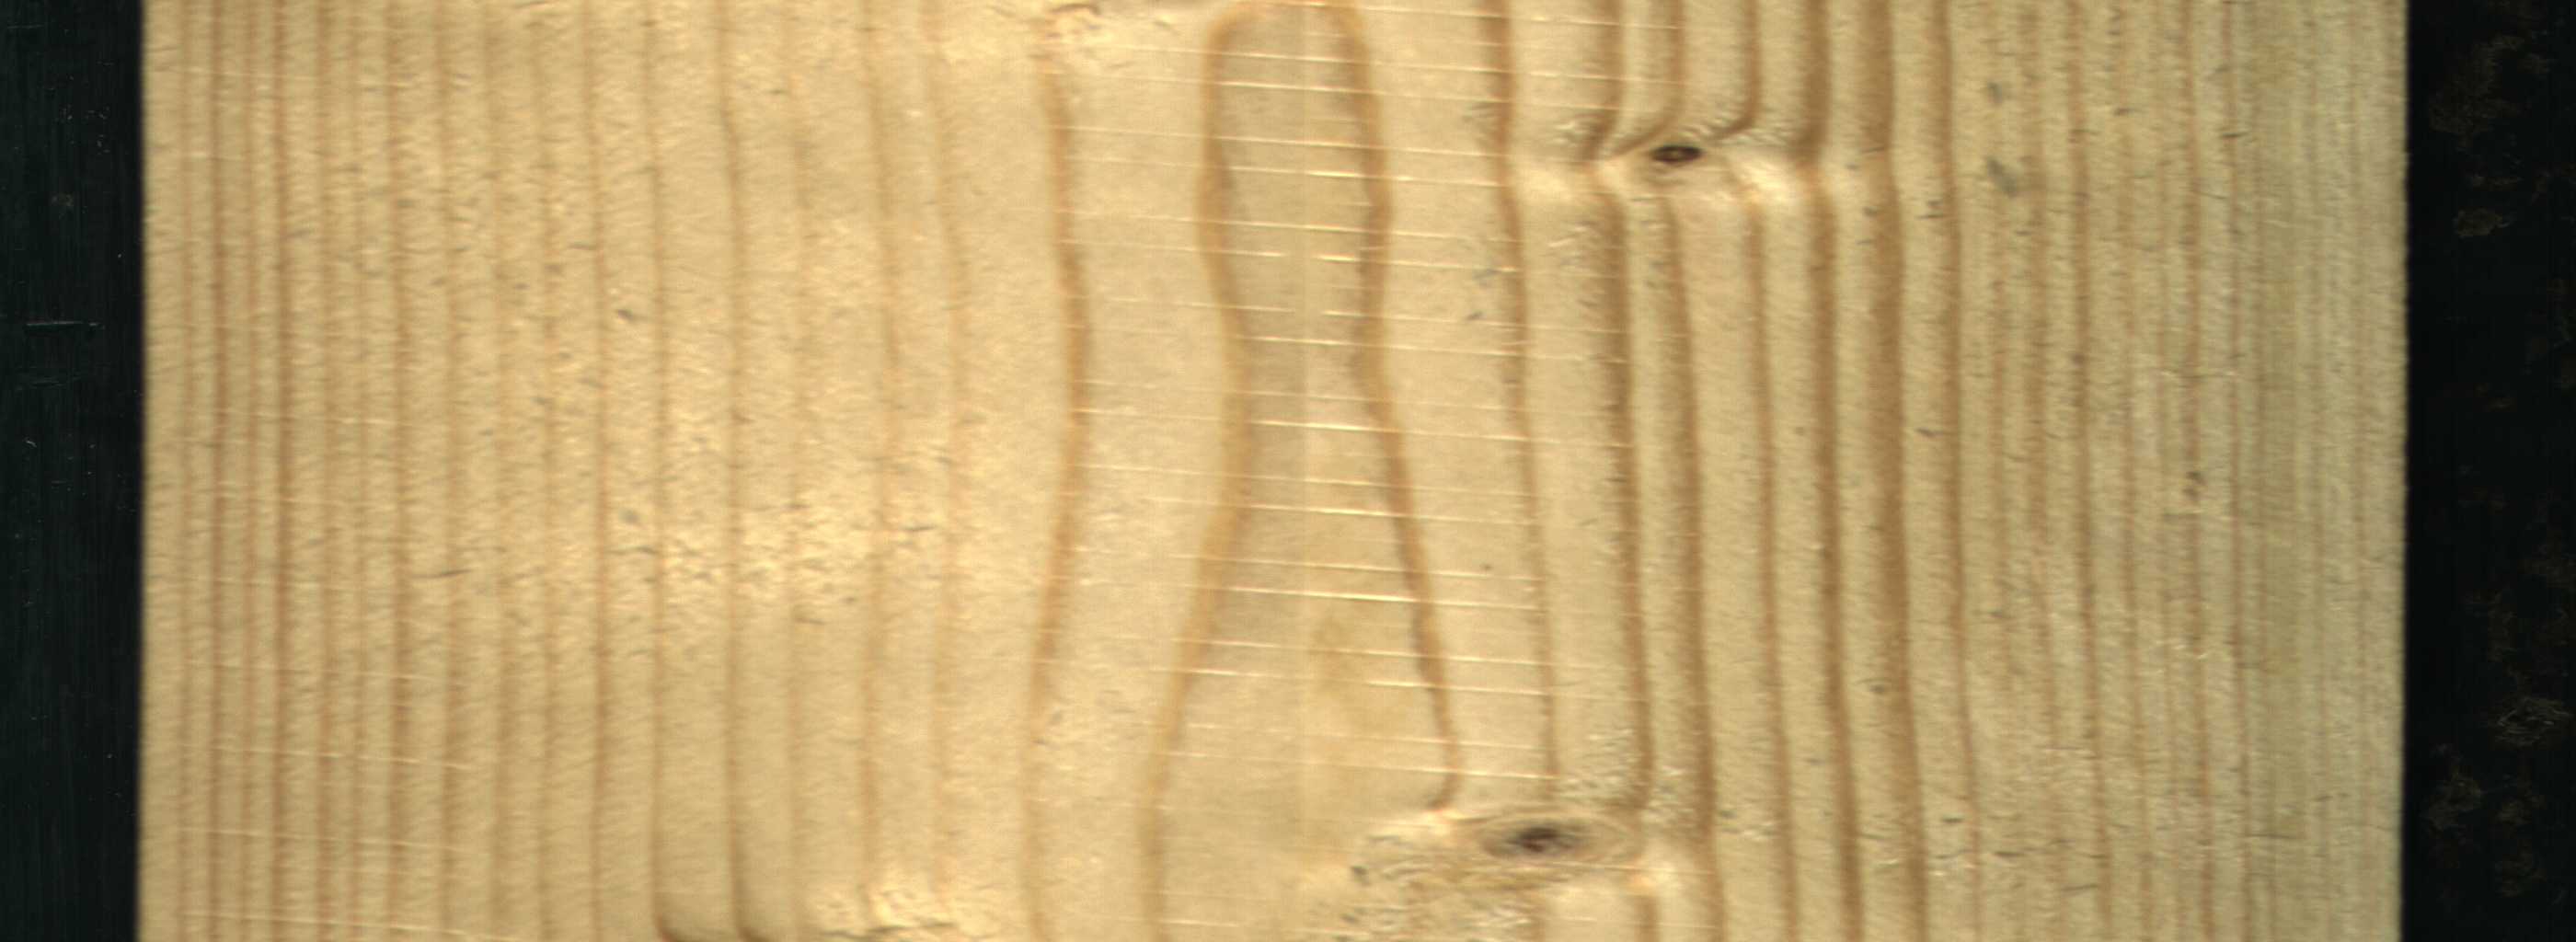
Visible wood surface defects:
Live_Knot
Live_Knot